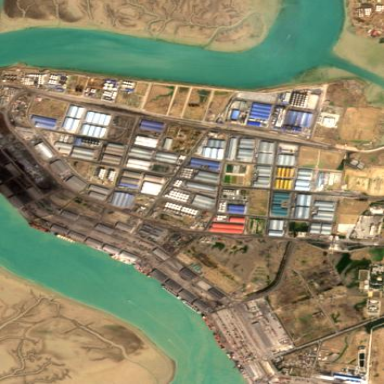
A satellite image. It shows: Industrial area designated for port activities.